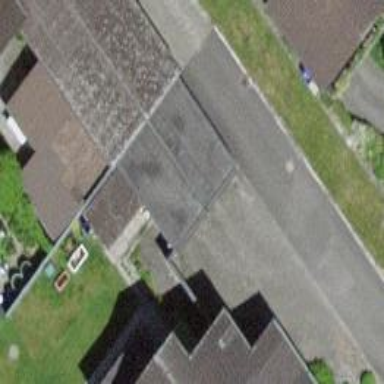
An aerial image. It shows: Garage.